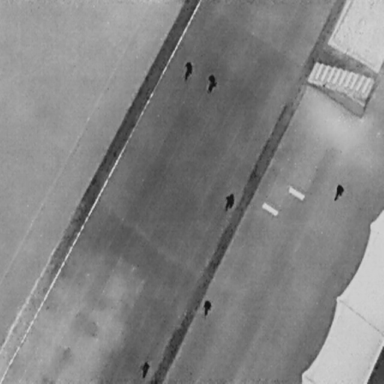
There are six People in the infrared image.